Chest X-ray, PA view. Patient: 33 years old, sex M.
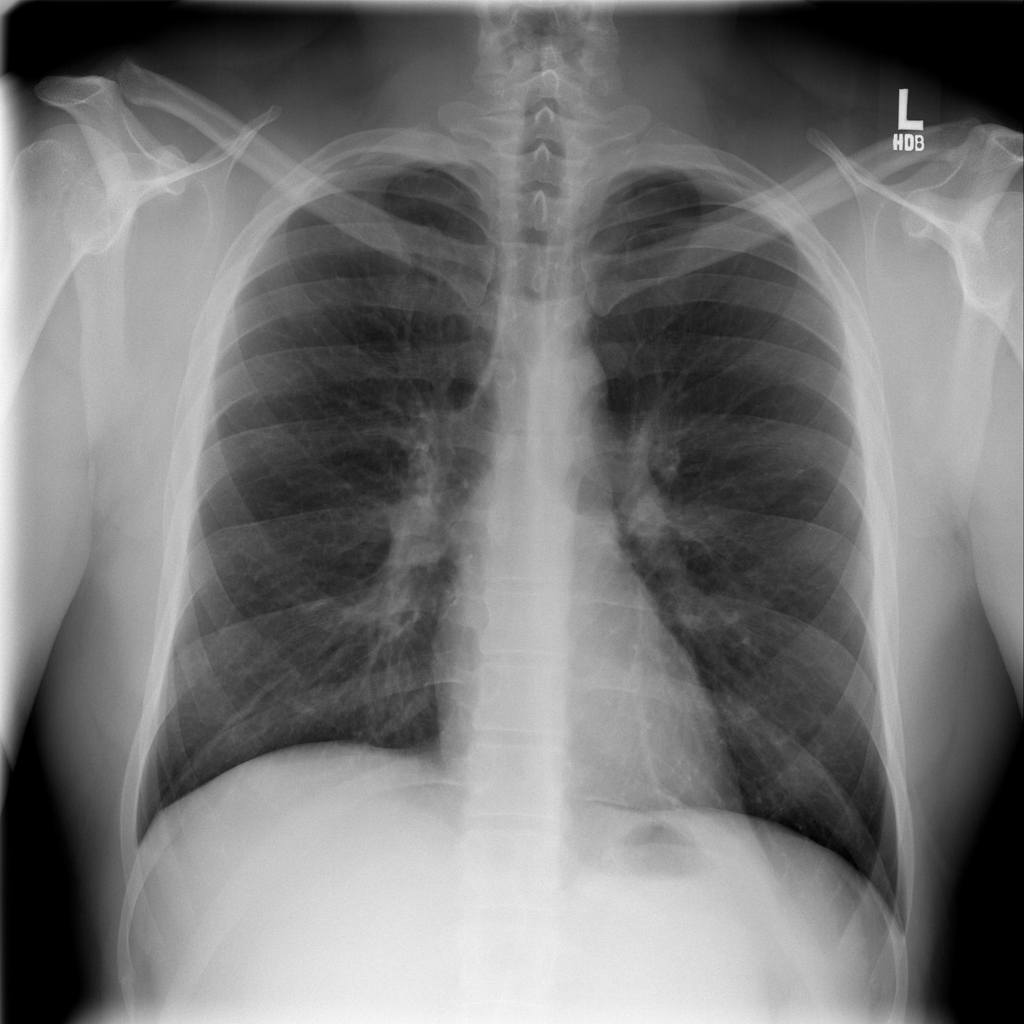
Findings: No Finding